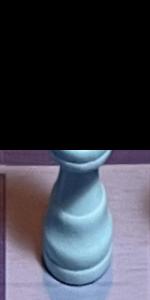
Label: Queen_White